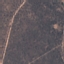
Land use / land cover: HerbaceousVegetation